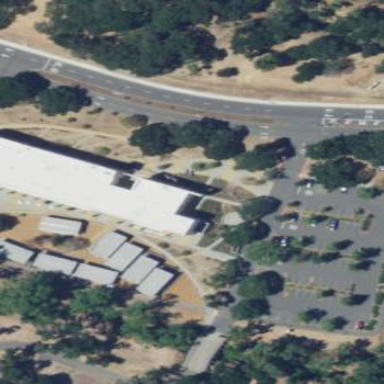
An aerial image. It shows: College building.